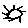
Label: sun